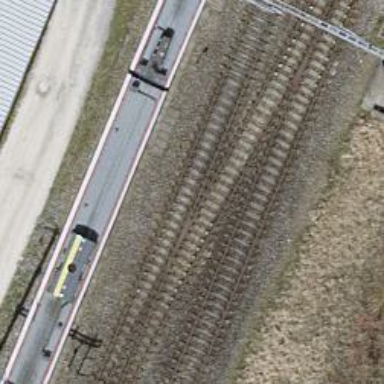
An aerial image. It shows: Single railway track with electrified contact line.